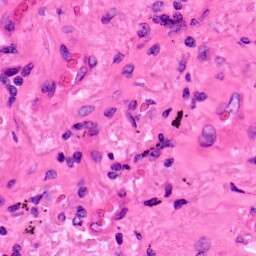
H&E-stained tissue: Lung